Field crop: maize
Growth stage: 1
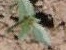
Species: datura